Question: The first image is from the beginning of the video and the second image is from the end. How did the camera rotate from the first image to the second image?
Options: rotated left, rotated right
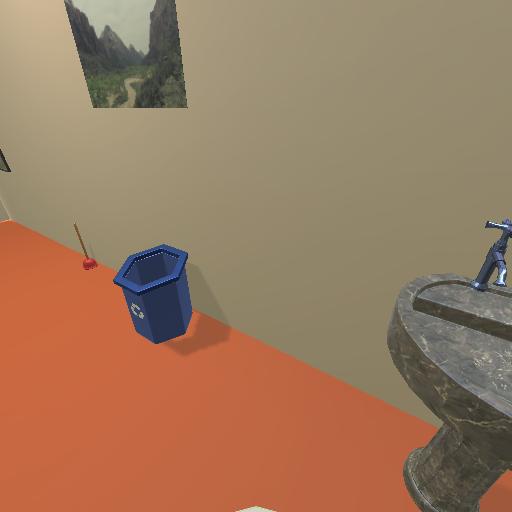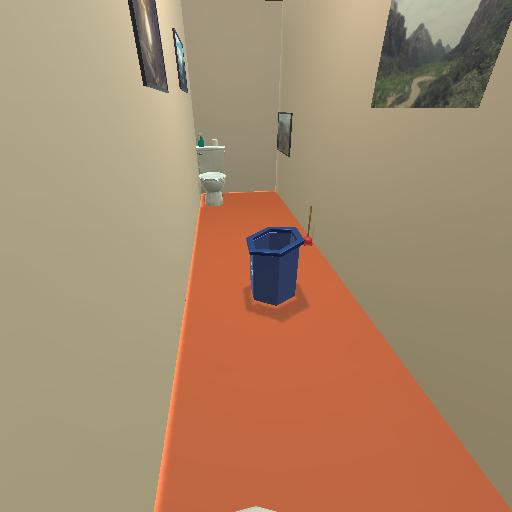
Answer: rotated left